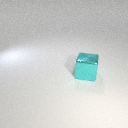
large cyan metal cube